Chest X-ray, PA view. Patient: 34 years old, sex M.
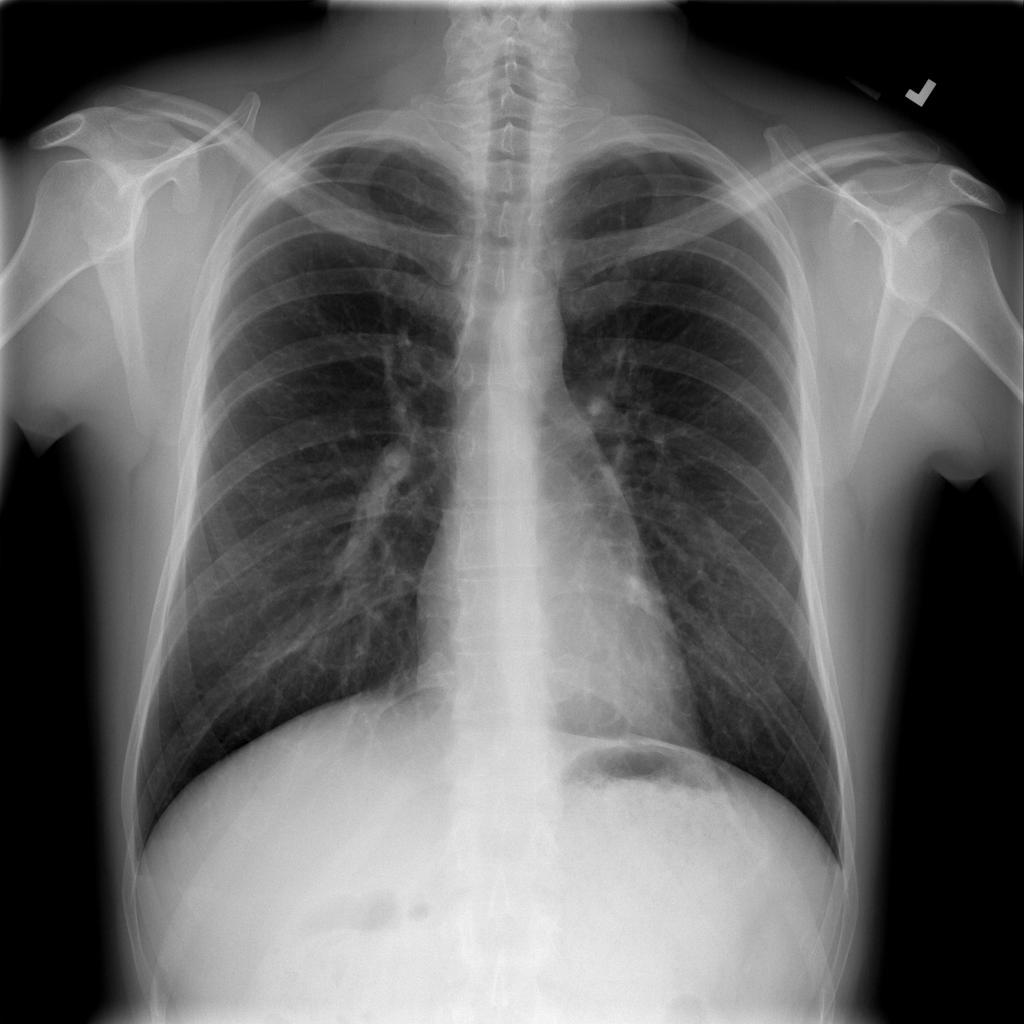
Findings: No Finding